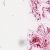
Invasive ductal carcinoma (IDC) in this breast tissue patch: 0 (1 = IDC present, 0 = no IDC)